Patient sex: M
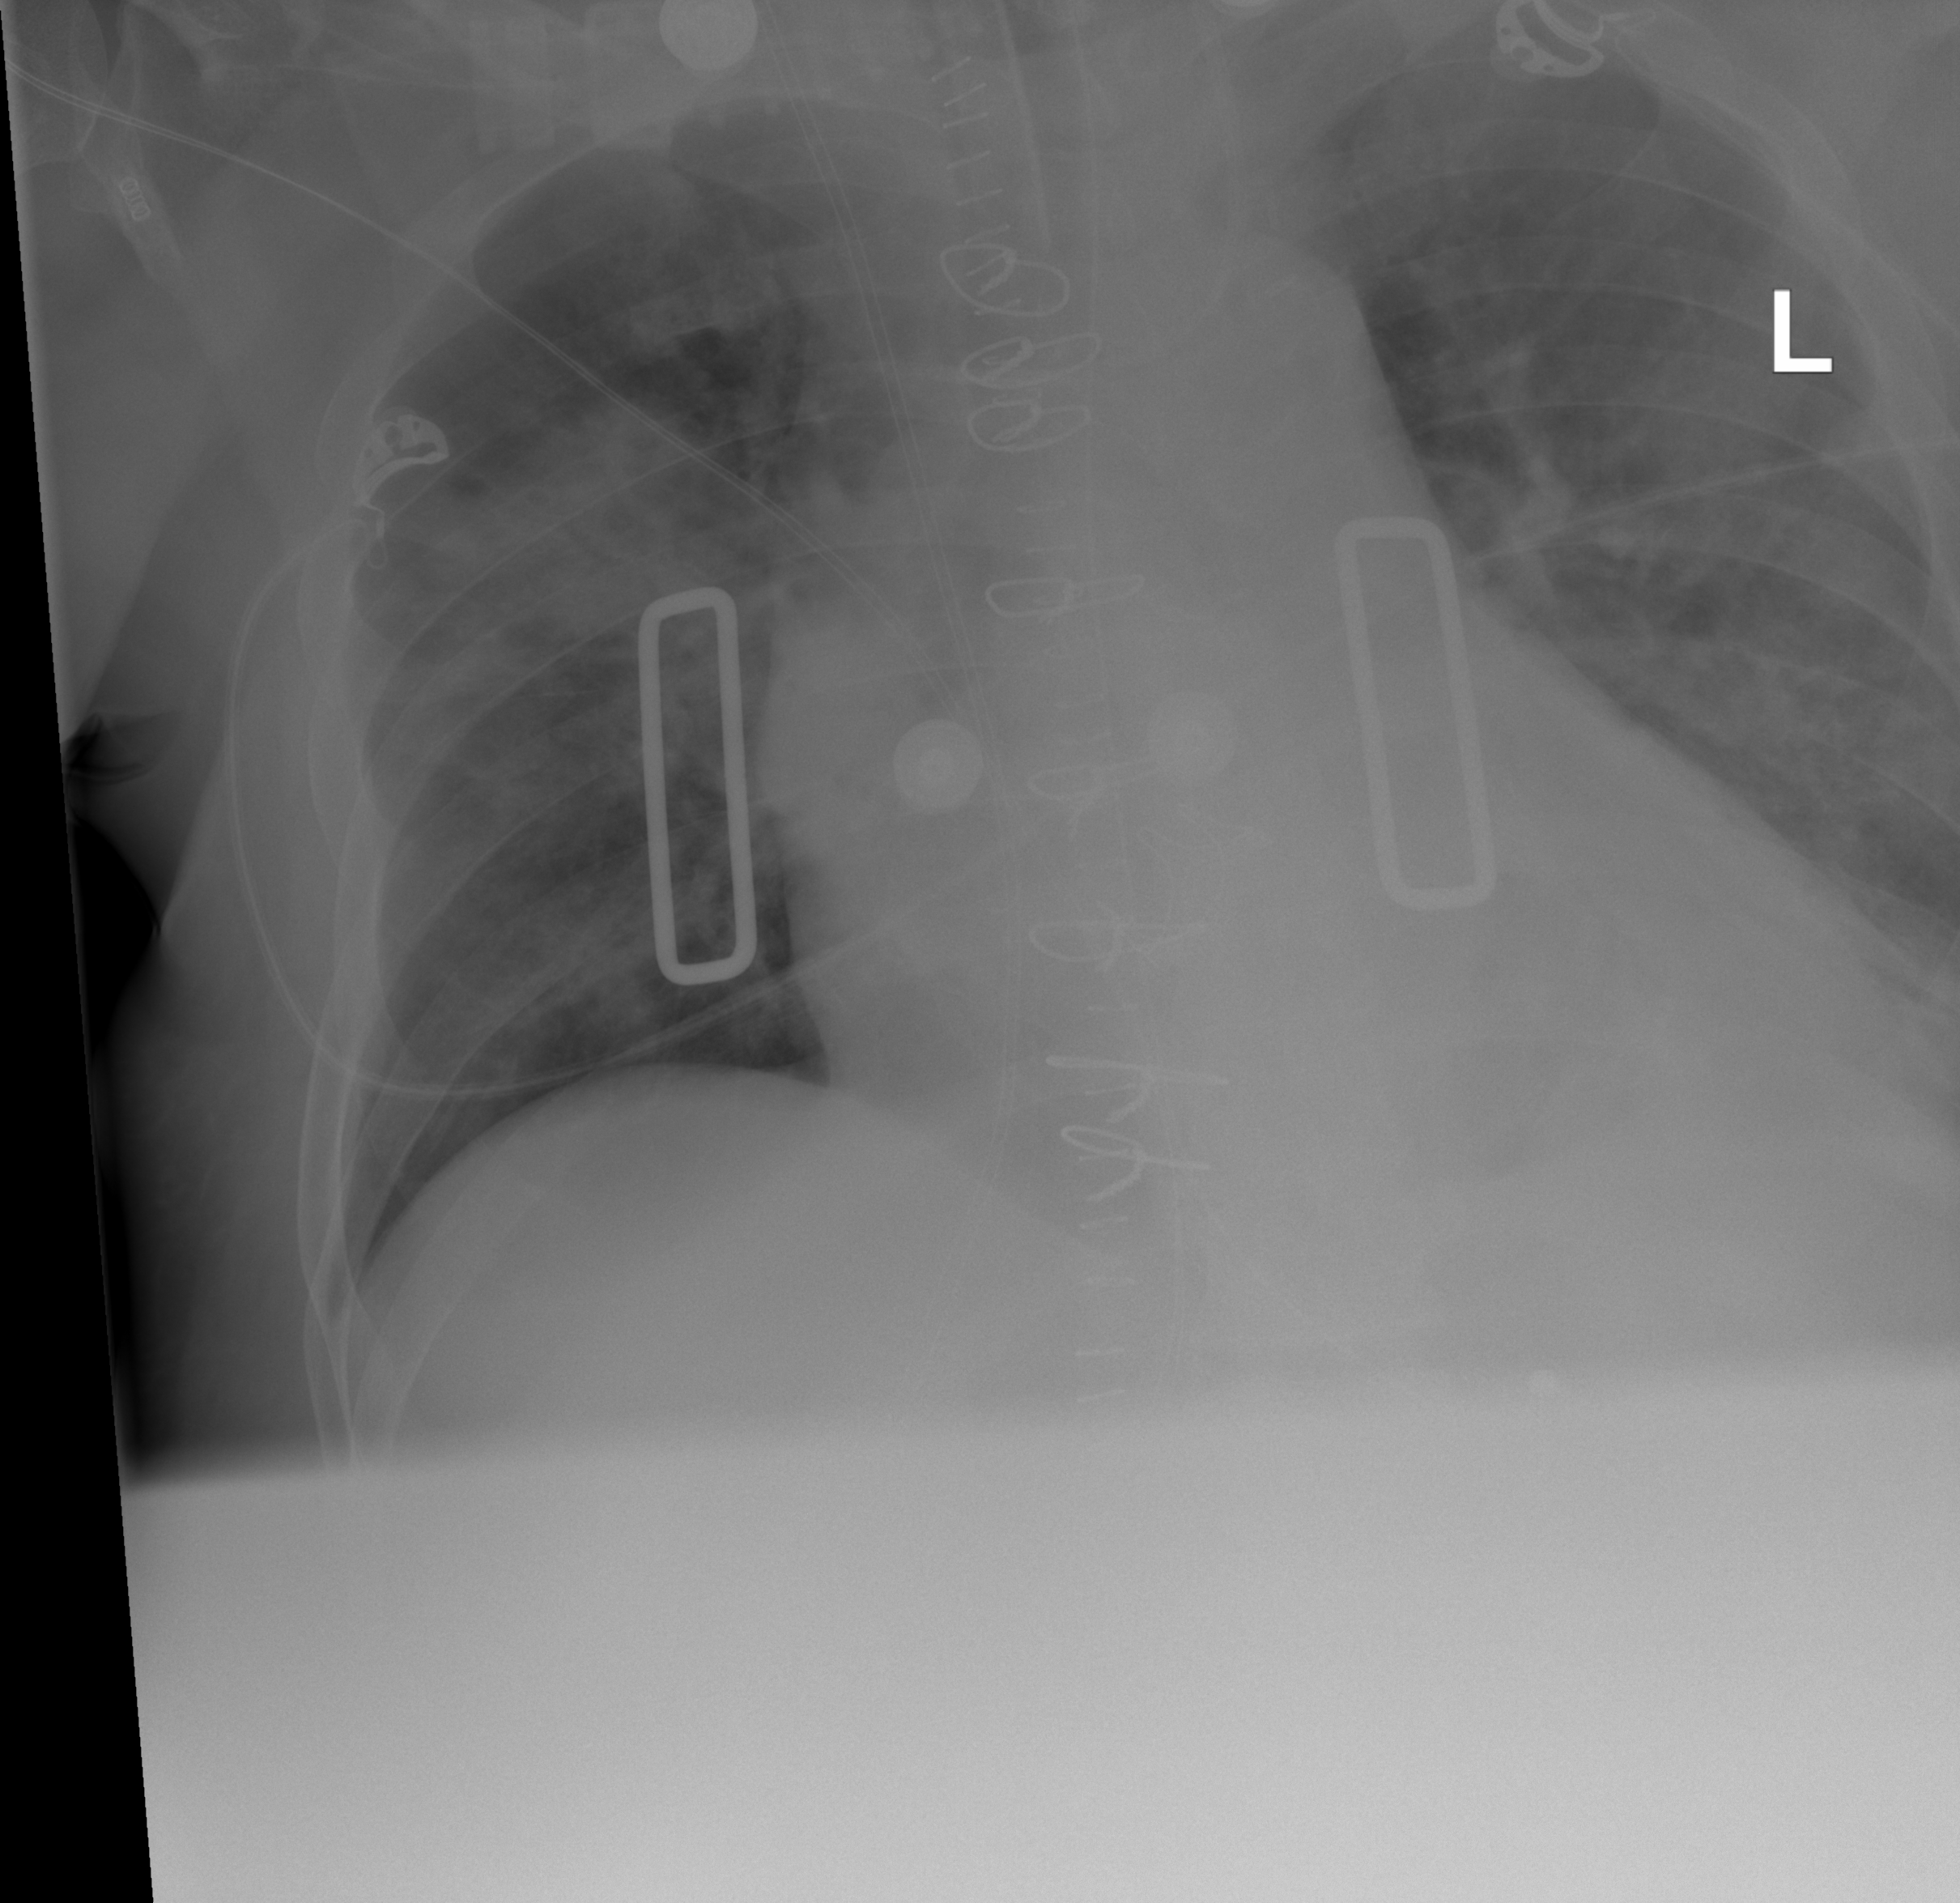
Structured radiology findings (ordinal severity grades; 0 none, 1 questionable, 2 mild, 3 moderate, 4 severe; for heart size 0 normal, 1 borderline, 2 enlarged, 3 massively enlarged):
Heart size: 2
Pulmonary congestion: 2
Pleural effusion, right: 1
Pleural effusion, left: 1
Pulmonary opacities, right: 3
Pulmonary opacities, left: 2
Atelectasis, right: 2
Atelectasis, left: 1